Question: I have following template
'''
{% regroup product.hotel.facilities.all by facilitytype as facilities %}
{% for facility in facilities %}
<h5>{{ facility.grouper }}</h5>
<p class="tab-content-title bld">
{% for i in facility.list %}
<li>{{ i }}</li>
{% endfor %}
{% endfor %}
'''
And following model structure:
'''
class Hotel(TranslatableModel):
code = models.CharField(max_length=255)
facilities = models.ManyToManyField('hotels.Facility',null=True)
class Facility(TranslatableModel):
code = models.CharField(max_length=255, unique=True)
facilitytype = models.ForeignKey(FacilityType, null=True, blank=True)
translations = TranslatedFields(
name=models.CharField(max_length=255, blank=True),
)
'''
But when I run the page i see below. Instead I want to see the list grouped and distinct by facility_types:
Any ideas?

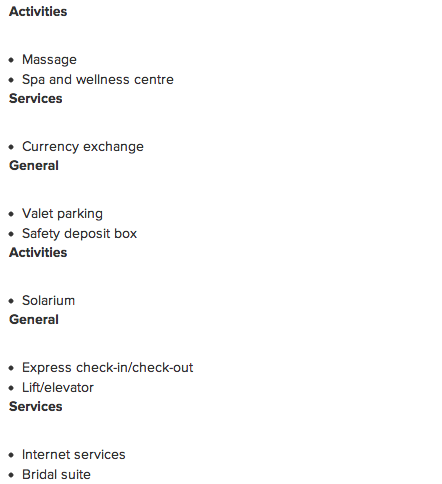
Answer: You have to sort your data by the grouper field first.